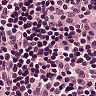
Metastatic tissue present: no